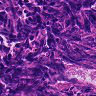
Metastatic tissue present: no